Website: walmart
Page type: receipt
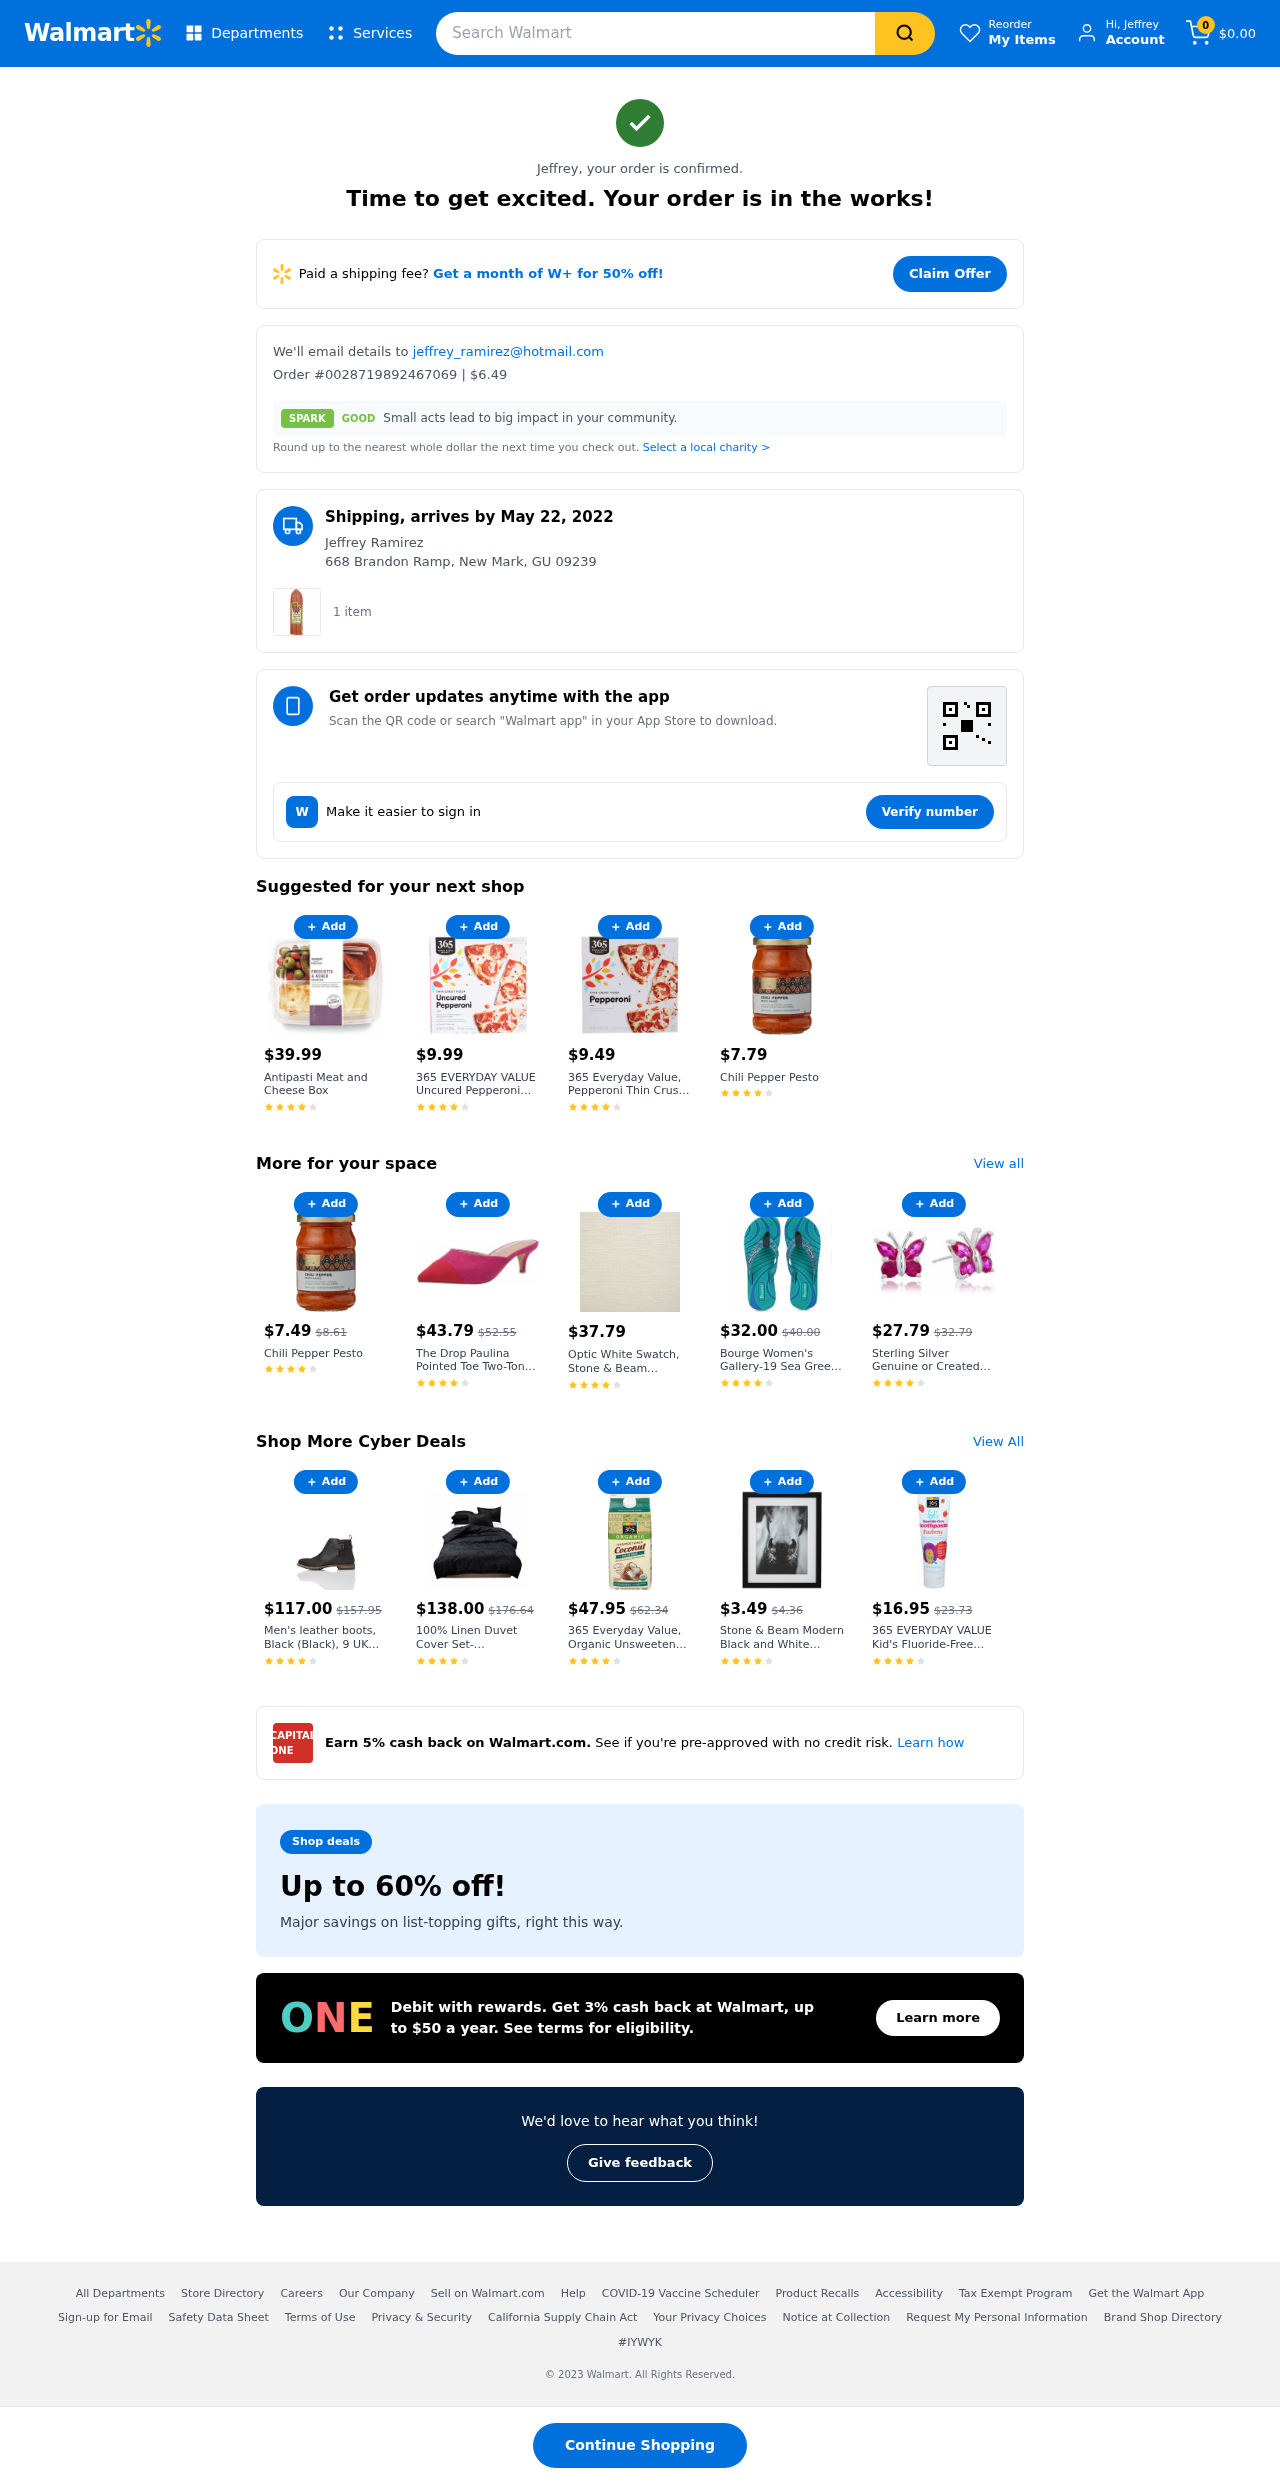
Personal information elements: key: PII_EMAIL
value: jeffrey_ramirez@hotmail.com
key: PII_FIRSTNAME
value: Jeffrey
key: PII_FULLNAME
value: Jeffrey Ramirez
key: PII_ADDRESS
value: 668 Brandon Ramp, New Mark, GU 09239
Product elements: key: PRODUCT10_NAME
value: Sterling Silver Genuine or Created Gemstone Butterfly Stud Earrings
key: PRODUCT10_PRICE
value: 27.79
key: PRODUCT11_NAME
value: Men’s Loafers in Leather with Vamp Woven Embellishment, Black (Black), 10.5 UK
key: PRODUCT11_PRICE
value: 64
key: PRODUCT12_NAME
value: Men's leather boots, Black (Black), 9 UK (43 EU)
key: PRODUCT12_PRICE
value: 117
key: PRODUCT13_NAME
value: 100% Linen Duvet Cover Set-155x220+1x80x80cm
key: PRODUCT13_PRICE
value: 138
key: PRODUCT14_NAME
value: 365 Everyday Value, Organic Unsweetened Original Coconut milk Beverage, 64 fl oz
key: PRODUCT14_PRICE
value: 47.95
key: PRODUCT15_NAME
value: Stone & Beam Modern Black and White Horse's Nose Photo
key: PRODUCT15_PRICE
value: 3.49
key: PRODUCT16_NAME
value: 365 EVERYDAY VALUE Kid's Fluoride-Free Strawberry Toothpaste, 4.2 OZ
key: PRODUCT16_PRICE
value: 16.95
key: PRODUCT17_NAME
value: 365 Everyday Value, Cage-Free Egg White Protein Powder, Chocolate, 12 oz
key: PRODUCT17_PRICE
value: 3.95
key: PRODUCT1_QUANTITY
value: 1
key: PRODUCT2_NAME
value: Antipasti Meat and Cheese Box
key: PRODUCT2_PRICE
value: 39.99
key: PRODUCT3_NAME
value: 365 EVERYDAY VALUE Uncured Pepperoni Thin Crust Pizza, 13.3 OZ
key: PRODUCT3_PRICE
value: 9.99
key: PRODUCT4_NAME
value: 365 Everyday Value, Pepperoni Thin Crust Pizza, 13.3 oz, (Frozen)
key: PRODUCT4_PRICE
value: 9.49
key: PRODUCT5_NAME
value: Chili Pepper Pesto
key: PRODUCT5_PRICE
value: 7.79
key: PRODUCT6_NAME
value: Chili Pepper Pesto
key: PRODUCT6_PRICE
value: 7.49
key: PRODUCT7_NAME
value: The Drop Paulina Pointed Toe Two-Tone Mule, womens Paulina Pointed Toe Two-Tone Mule Mule, Pink (Ros
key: PRODUCT7_PRICE
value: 43.79
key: PRODUCT8_NAME
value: Optic White Swatch, Stone & Beam 25020012
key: PRODUCT8_PRICE
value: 37.79
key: PRODUCT9_NAME
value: Bourge Women's Gallery-19 Sea Green and Navy Flip Flops-5 UK (37 EU) (6 US) (Gallery-19-05)
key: PRODUCT9_PRICE
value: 32
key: PRODUCT6_ORIGINAL_PRICE
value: $8.61
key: PRODUCT7_ORIGINAL_PRICE
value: $52.55
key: PRODUCT9_ORIGINAL_PRICE
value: $40.00
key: PRODUCT10_ORIGINAL_PRICE
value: $32.79
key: PRODUCT11_ORIGINAL_PRICE
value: $78.08
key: PRODUCT12_ORIGINAL_PRICE
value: $157.95
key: PRODUCT13_ORIGINAL_PRICE
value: $176.64
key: PRODUCT14_ORIGINAL_PRICE
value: $62.34
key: PRODUCT15_ORIGINAL_PRICE
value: $4.36
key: PRODUCT16_ORIGINAL_PRICE
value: $23.73
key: PRODUCT17_ORIGINAL_PRICE
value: $5.21
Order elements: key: ORDER_NUM_ITEMS
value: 0
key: ORDER_TOTAL
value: $0.00
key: ORDER_ID
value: #0028719892467069
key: ORDER_TOTAL
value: $6.49
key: ORDER_DELIVERY_DATE
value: May 22, 2022
Search elements: key: HEADER_SEARCH
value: Search Walmart